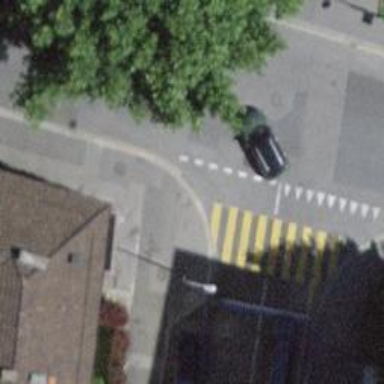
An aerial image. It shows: Zebra crossing on the road.